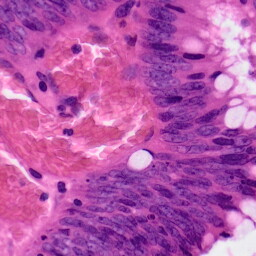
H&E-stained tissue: Colon